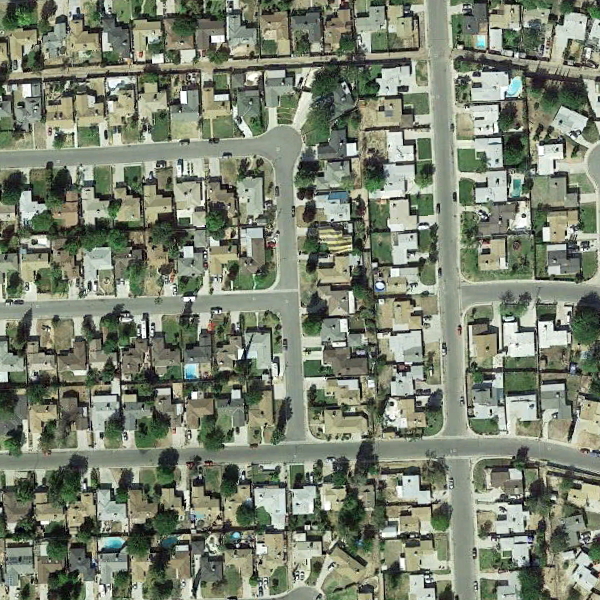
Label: DenseResidential